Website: crate-barrel
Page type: payment
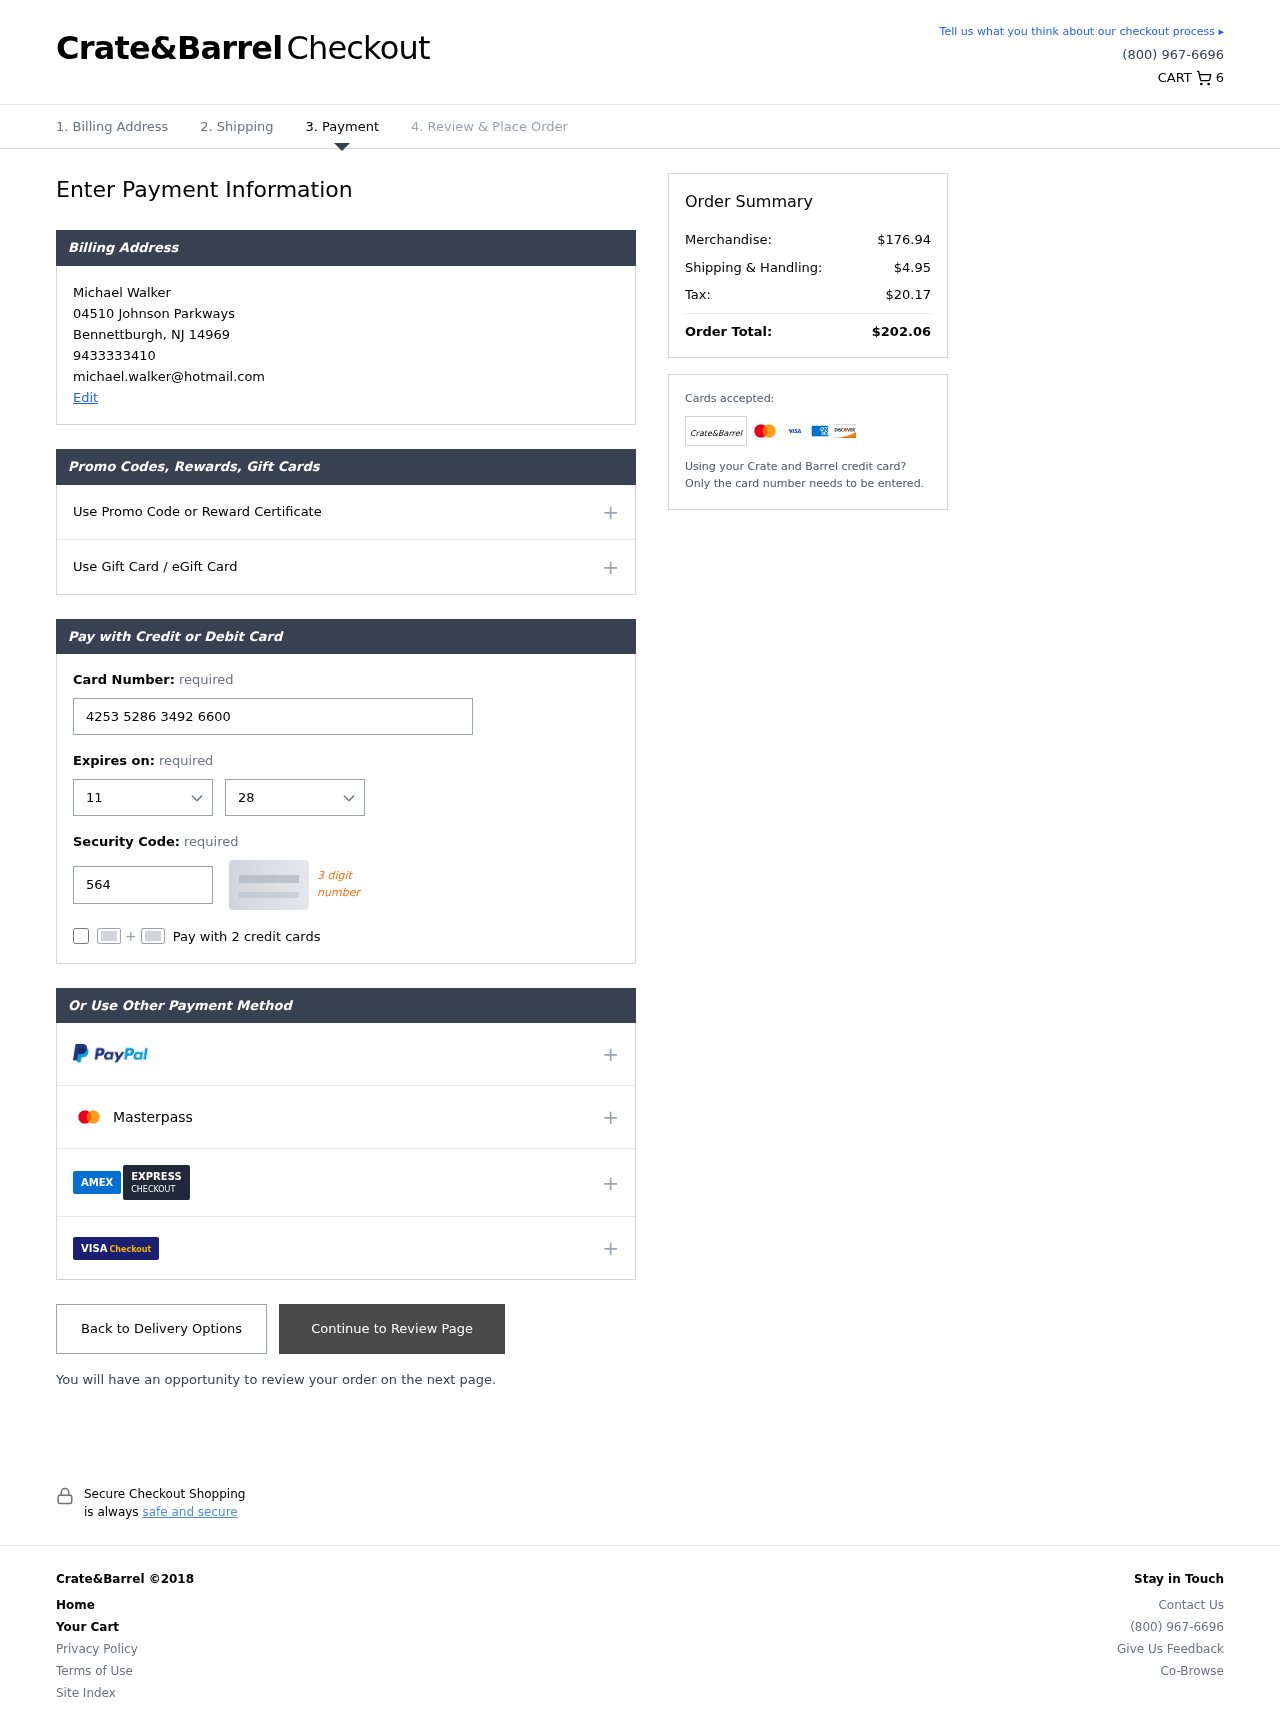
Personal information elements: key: PII_CARD_CVV
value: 564
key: PII_CARD_EXPIRY_MONTH
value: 11
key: PII_CARD_EXPIRY_YEAR
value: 28
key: PII_CARD_NUMBER
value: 4253 5286 3492 6600
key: PII_CITY
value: Bennettburgh
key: PII_EMAIL
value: michael.walker@hotmail.com
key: PII_FULLNAME
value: Michael Walker
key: PII_PHONE
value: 9433333410
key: PII_POSTCODE
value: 14969
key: PII_STATE_ABBR
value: NJ
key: PII_STREET
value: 04510 Johnson Parkways
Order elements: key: ORDER_NUM_ITEMS
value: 6
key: ORDER_SUBTOTAL
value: $176.94
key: ORDER_SHIPPING_COST
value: $4.95
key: ORDER_TAX
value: $20.17
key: ORDER_TOTAL
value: $202.06